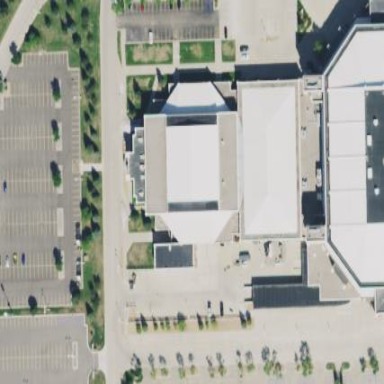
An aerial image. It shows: Sports center building that offers basketball and volleyball facilities.